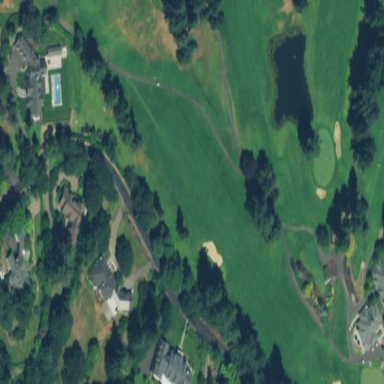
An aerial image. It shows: Grassy area designated as golf fairway.